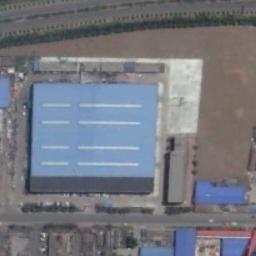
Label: industrial_area